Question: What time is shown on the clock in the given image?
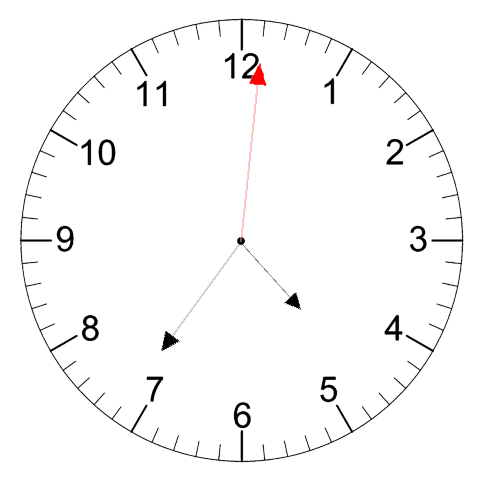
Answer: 04:36:01